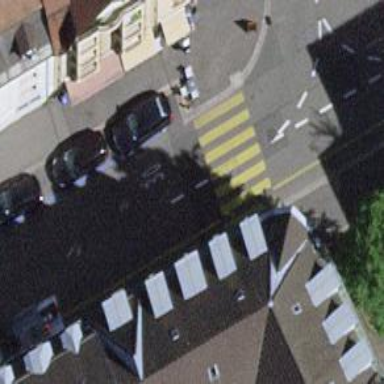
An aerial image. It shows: Residential road with asphalt surface and sidewalks on both sides.